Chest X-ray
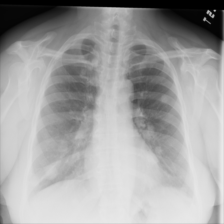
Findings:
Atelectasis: negative
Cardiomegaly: negative
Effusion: negative
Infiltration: negative
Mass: negative
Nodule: negative
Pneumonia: negative
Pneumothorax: negative
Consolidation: negative
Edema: negative
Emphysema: negative
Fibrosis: negative
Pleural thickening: negative
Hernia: negative